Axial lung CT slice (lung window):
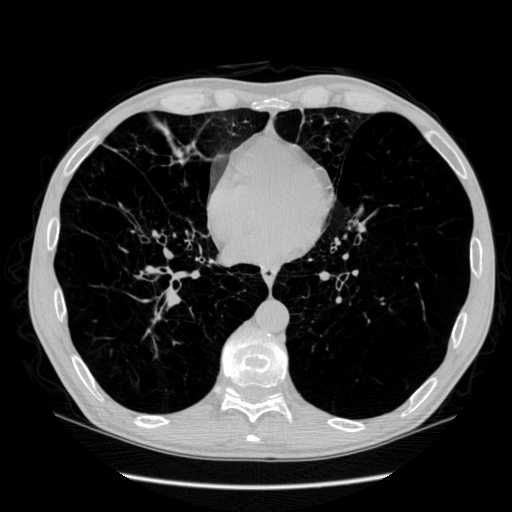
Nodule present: no